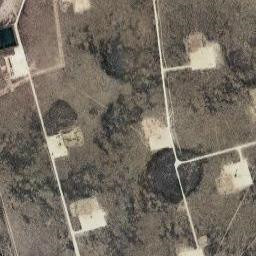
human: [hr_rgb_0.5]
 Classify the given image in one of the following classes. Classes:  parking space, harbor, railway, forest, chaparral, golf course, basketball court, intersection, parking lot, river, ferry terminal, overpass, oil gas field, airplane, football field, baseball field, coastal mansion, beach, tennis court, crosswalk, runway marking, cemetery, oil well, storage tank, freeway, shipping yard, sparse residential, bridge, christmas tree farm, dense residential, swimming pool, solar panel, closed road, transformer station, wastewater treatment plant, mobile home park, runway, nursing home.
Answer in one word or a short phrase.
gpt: oil gas field